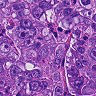
Metastatic tissue present: yes